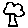
Label: tree